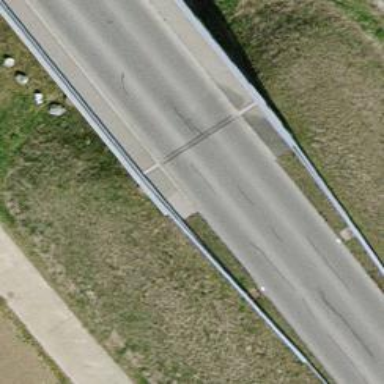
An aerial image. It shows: Tertiary road with bridge.